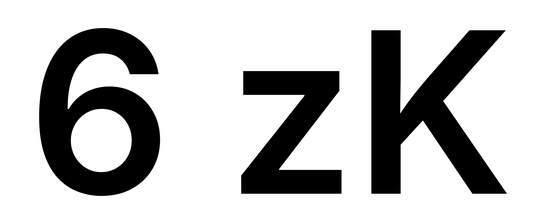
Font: Inter_SemiBold